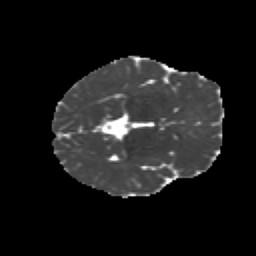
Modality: MD
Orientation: axial
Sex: female
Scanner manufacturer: siemens
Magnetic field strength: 3 T
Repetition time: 5 s
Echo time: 0.071 s